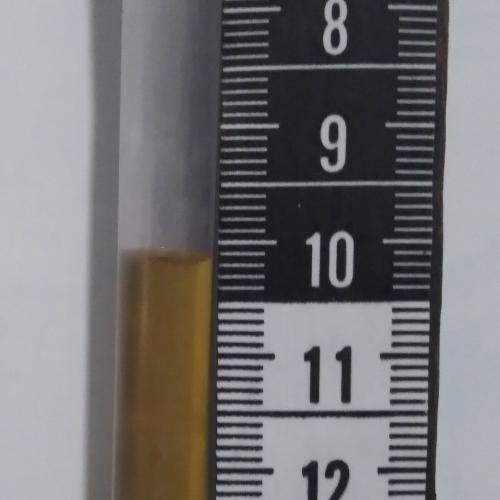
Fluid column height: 10.1 cm